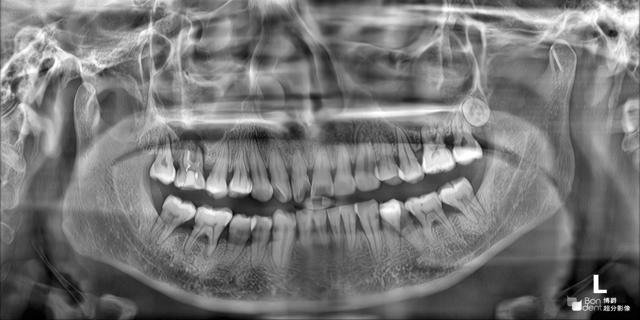
adult